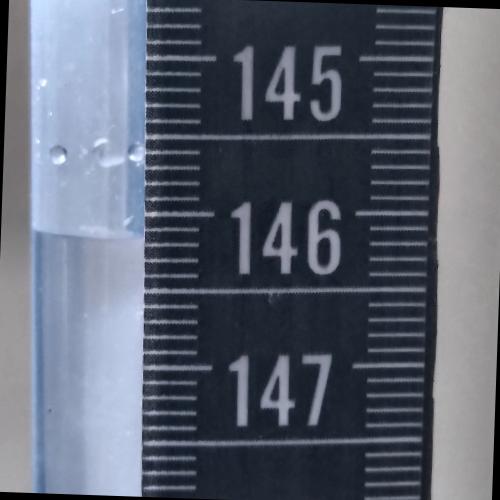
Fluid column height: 146.1 cm